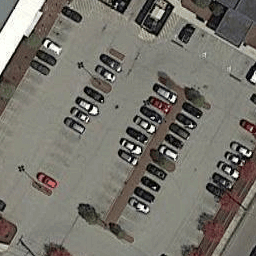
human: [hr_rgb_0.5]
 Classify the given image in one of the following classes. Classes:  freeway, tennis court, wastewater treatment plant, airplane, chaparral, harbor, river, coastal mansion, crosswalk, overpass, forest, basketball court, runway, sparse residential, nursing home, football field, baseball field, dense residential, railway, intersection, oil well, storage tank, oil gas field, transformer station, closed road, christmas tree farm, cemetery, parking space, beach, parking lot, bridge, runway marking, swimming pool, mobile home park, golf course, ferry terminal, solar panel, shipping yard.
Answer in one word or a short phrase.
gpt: parking lot